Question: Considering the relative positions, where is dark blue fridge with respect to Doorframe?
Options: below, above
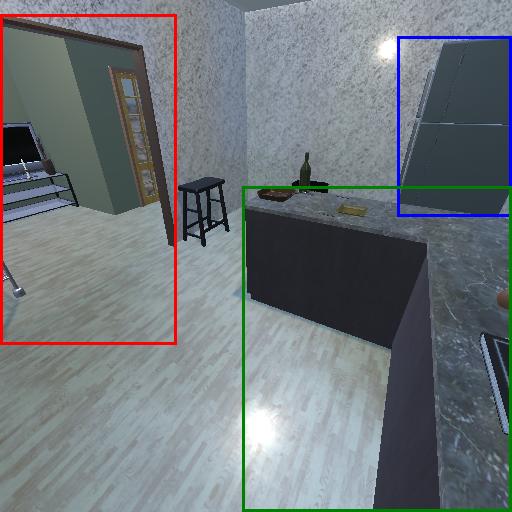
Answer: below